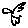
Label: bird